Interaction volume radius: 5 \u00c5
Interaction volume height: 20 \u00c5
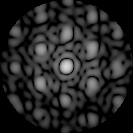
Disorder parameter: 0.4914